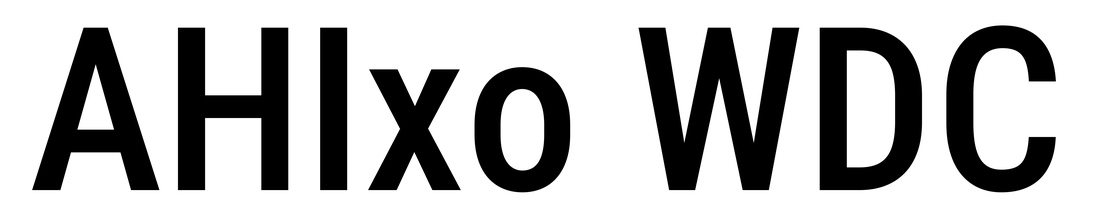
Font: Roboto_Condensed_Medium